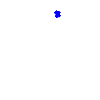
Particle: pion